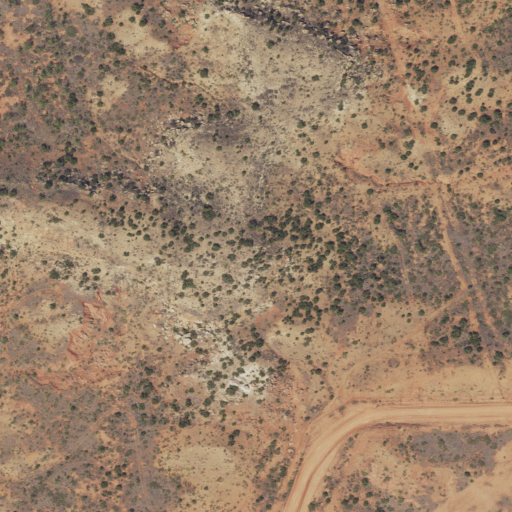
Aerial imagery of mountain in Texas named Wildhorse Mountain containing grassland, shrub, and open development